Field crop: tomato
Growth stage: 1
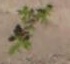
Species: portulaca